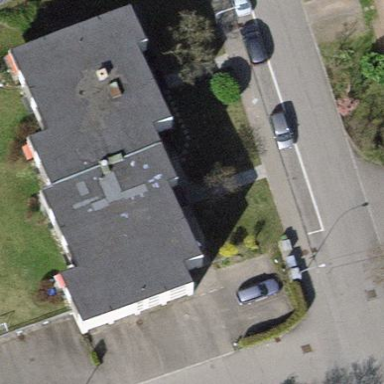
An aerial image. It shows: Gabled roof adorns the apartments building.